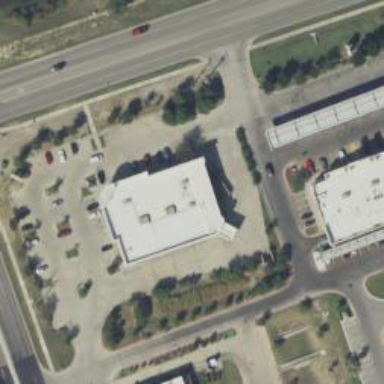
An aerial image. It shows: Pharmacy providing healthcare services.